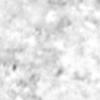
Label: no_change